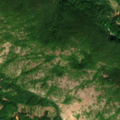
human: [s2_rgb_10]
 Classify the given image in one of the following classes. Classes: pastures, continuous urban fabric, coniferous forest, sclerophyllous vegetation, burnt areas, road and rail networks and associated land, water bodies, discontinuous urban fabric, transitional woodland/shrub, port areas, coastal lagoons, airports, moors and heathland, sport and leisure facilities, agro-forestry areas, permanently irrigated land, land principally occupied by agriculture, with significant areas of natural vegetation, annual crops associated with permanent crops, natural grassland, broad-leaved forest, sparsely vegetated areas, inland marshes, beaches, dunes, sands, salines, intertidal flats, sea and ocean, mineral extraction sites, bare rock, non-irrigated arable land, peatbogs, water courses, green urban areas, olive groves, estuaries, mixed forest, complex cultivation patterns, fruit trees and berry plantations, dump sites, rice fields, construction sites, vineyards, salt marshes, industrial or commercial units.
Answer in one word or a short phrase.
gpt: broad-leaved forest, transitional woodland/shrub